Interaction volume radius: 5 \u00c5
Interaction volume height: 20 \u00c5
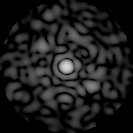
Disorder parameter: 0.8081